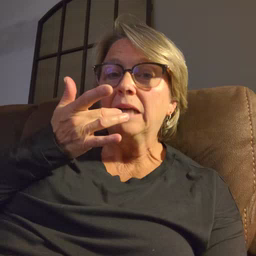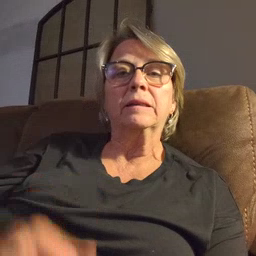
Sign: taste